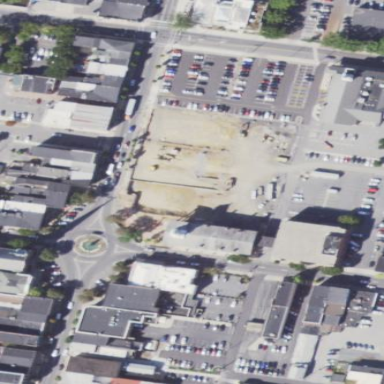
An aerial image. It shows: Courthouse building.